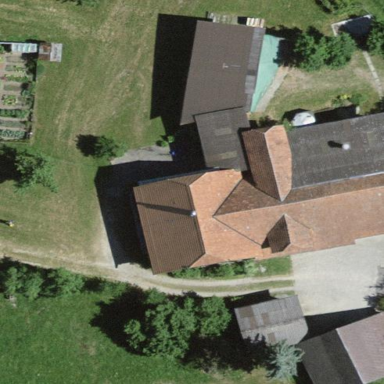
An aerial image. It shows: Farm building.